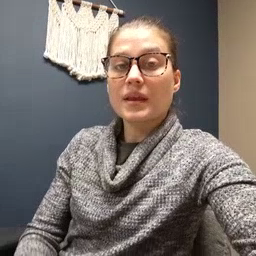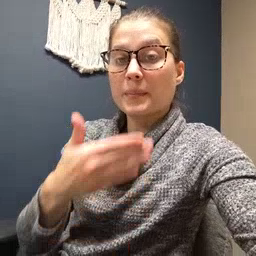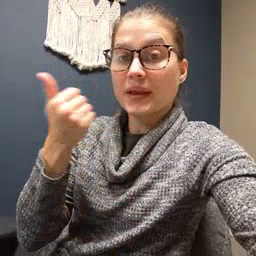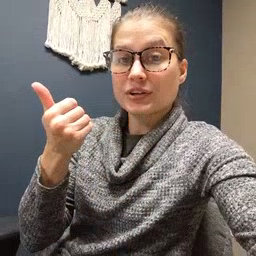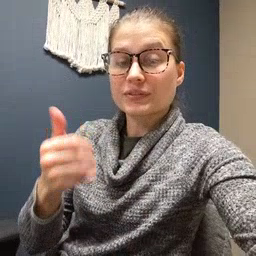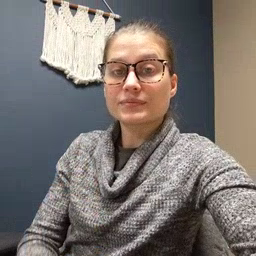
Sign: better